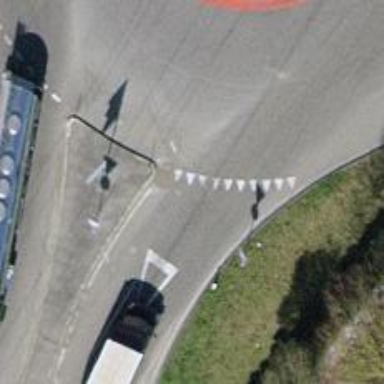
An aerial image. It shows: Road with "give way" sign.